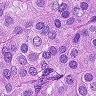
Metastatic tissue present: yes